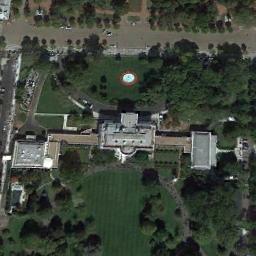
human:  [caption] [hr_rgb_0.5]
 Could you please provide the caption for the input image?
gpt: The palace is surrounded by a park and a fountain is in front of the palace .

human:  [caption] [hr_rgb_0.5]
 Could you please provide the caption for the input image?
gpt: There is a wide road in front of the palace .

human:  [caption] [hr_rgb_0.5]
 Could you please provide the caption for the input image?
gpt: There are some trees near the palace .

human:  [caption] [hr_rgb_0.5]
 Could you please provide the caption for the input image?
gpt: The palace is on the grass surrounded by trees .

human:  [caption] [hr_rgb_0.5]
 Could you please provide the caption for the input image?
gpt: There are green trees and lawns around the palace .